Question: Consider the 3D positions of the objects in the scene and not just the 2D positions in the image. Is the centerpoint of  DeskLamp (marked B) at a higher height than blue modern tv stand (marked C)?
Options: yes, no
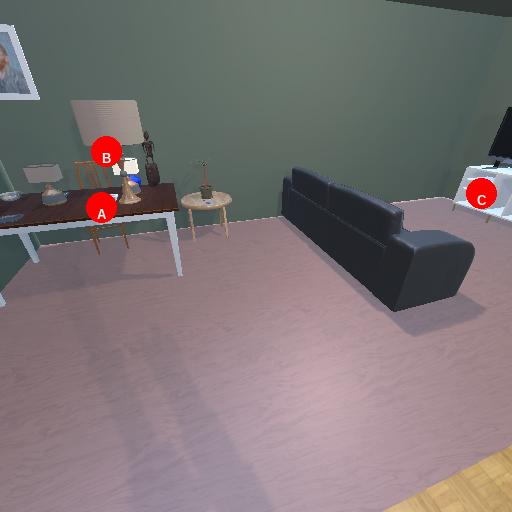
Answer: yes